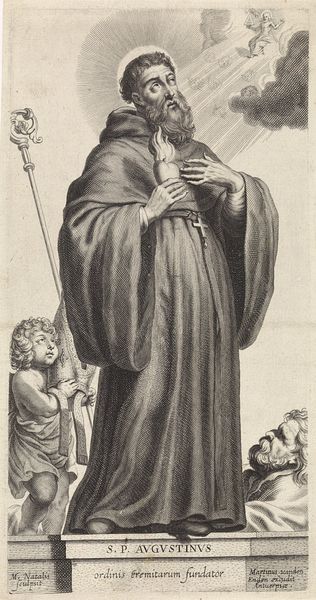
Titel: De heilige Augustinus van Hippo
Künstler: Michel Natalis
Standort: Amsterdam
Institution: Rijksmuseum
Schlagwörter: himmel, mann, zeichnung, wolke, bart, sockel, putte, stab, flamme, kreuz, flammen, strahlen, stich, christus, mönch, erscheinung, heiliger, herz, hirtenstab, kupferstich, august, augustinus, augustin